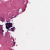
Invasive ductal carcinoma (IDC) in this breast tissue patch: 0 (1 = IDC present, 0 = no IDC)